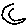
Label: moon